I will show an image sequence of human cooking. I have annotated the images with numbered circles. Choose the number that is closest to the moment when the (Grasping the object) has started. You are a five-time world champion in this game. Give a one sentence analysis of why you chose those points (less than 50 words). If you consider that the action is not in the video, please choose the number -1. Provide your answer at the end in a json file of this format: {"points": []}
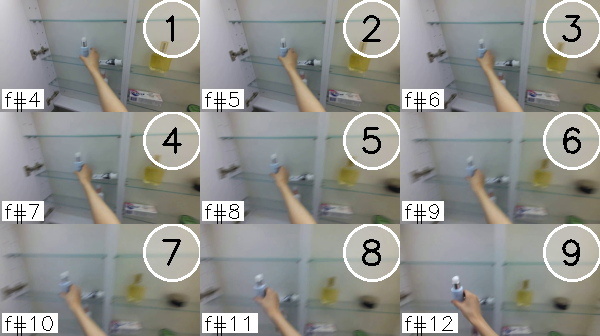
Frame 3 shows the clearest moment of hand-object contact.
{"points": [3]}